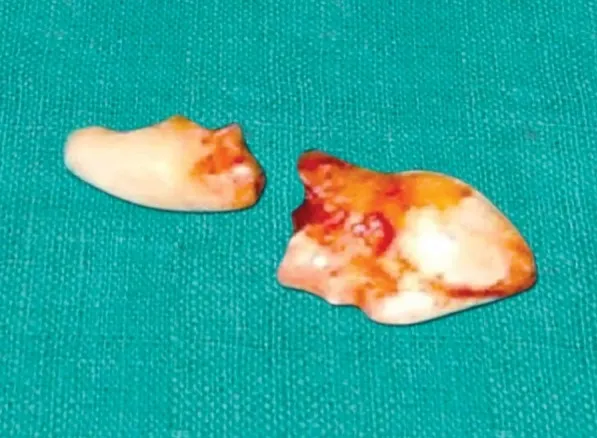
Extracted supernumerary tooth.
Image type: medical_photograph (other_medical_photograph)